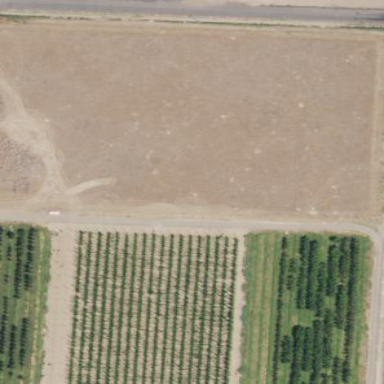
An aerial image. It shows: Orchard.